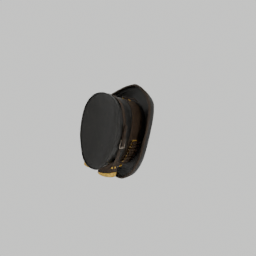
Label: people